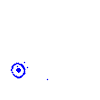
Particle: proton